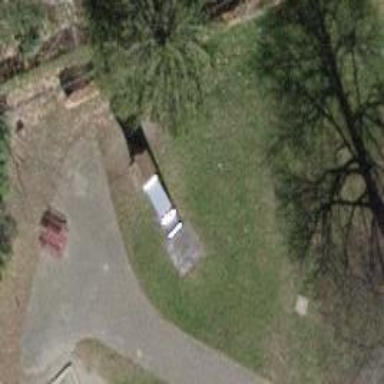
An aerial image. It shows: Playground with slide.